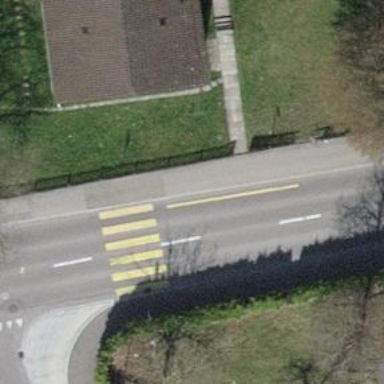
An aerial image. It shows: Zebra crossing on the road.